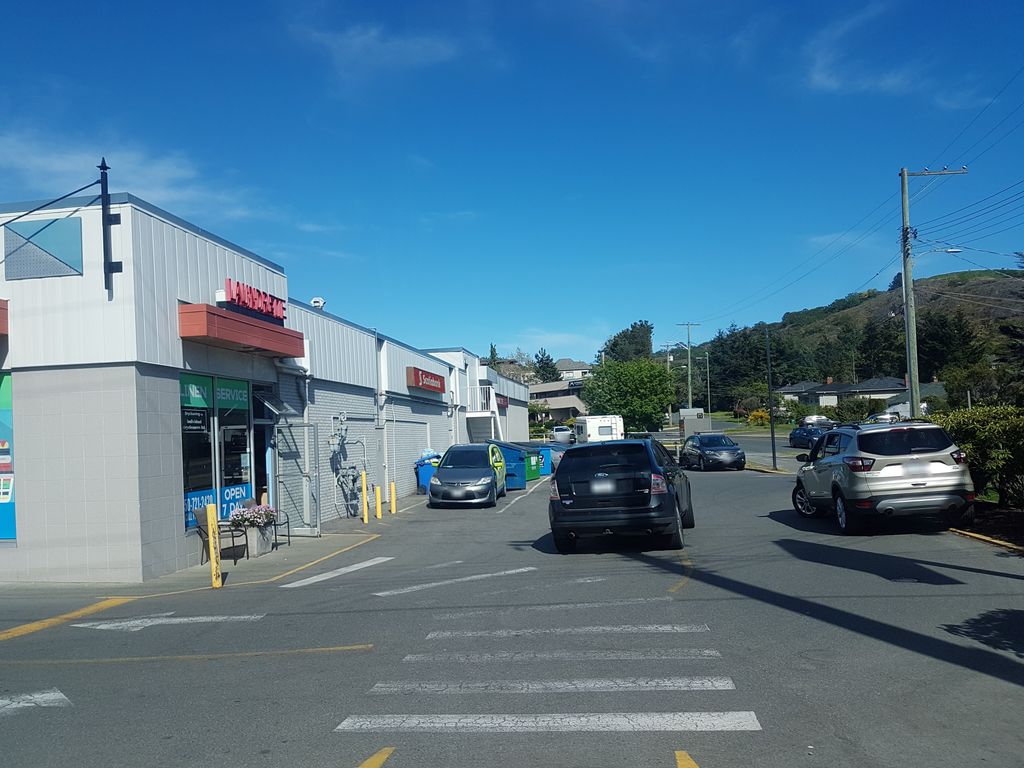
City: victoria